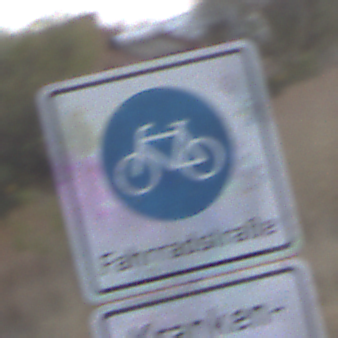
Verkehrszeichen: BeginnFahrradstrasse
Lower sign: BesondereFahrzeugeUndTransportgueter4
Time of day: SunriseSunset
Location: Outdoor (Suburban)
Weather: Clear
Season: NotSpecified
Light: Natural